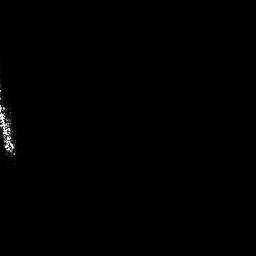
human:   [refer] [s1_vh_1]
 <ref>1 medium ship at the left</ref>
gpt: <box>[[0, 36, 5, 61, 0]]</box>